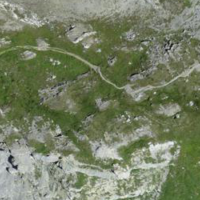
EUNIS habitat code: 48
Species observed at this site:
Charadrius morinellus
Saxifraga aizoides
Lagopus muta